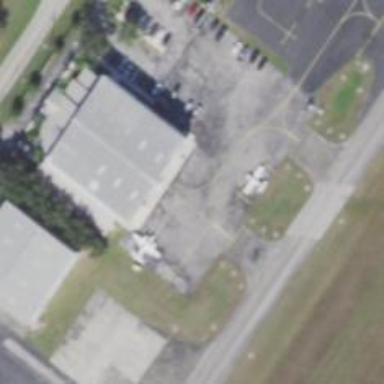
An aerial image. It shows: Building that is hangar at the airport.